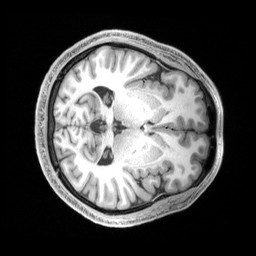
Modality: T1w
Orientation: axial
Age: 30
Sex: male
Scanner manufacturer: siemens
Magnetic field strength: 3 T
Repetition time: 2.4 s
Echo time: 0.00219 s